Question: '''
class OpenSource {
private int x;
public OpenSource(int x) {
this.x = x;
}
public void setX(int x) {
this.x = x;
}
public int getX() {
return x;
}
static OpenSource Open(OpenSource opensource) {
opensource = new OpenSource(100); //line 19
return opensource;
}
public static void main(String a[]) {
OpenSource open = new OpenSource(300); //line 24
System.out.println(open.getX() + ".");
OpenSource opensource = Open(open); //line 26
System.out.println(open.getX() + ".");
System.out.println(opensource.getX() + ".");
open = Open(opensource);
System.out.println(open.getX() + ".");
System.out.println(opensource.getX());
}
}
'''
//why the output produces 300 300 100 100 100 why not 300 100 100 100 100 where i am wrong?
i have drawn representation as below to understand it.

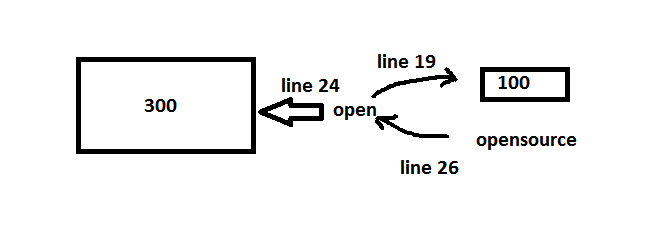
Answer: Inside your function 'Open' you have this line:
'''
opensource = new OpenSource(100); //line 19
'''
But the 'opensource' variable here is really just a of the location of the object that was passed. Changing the copy of the location doesn't change the location of the original, that's not something you can do in Java.
Let's look at this slightly simpler example:
'''
public static Integer addOne(Integer in) {
in = in + 1;
return in;
}
// ... sometime later
Integer three = Integer.valueOf(3);
Integer four = addOne(three);
'''
In this example, we expect the variable 'three' to only ever hold the value '3', even though inside of 'addOne' we modify the variable 'in', we're not updating the variable 'three', only updating a copy of the variable 'three', called 'in'.